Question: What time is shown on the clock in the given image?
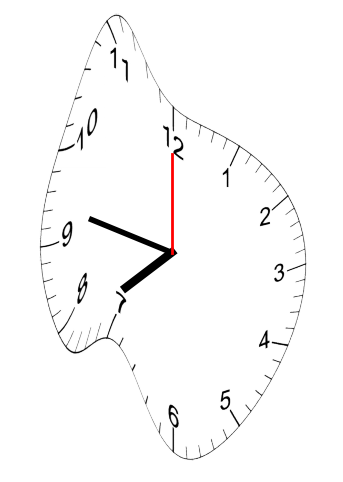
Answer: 07:47:00